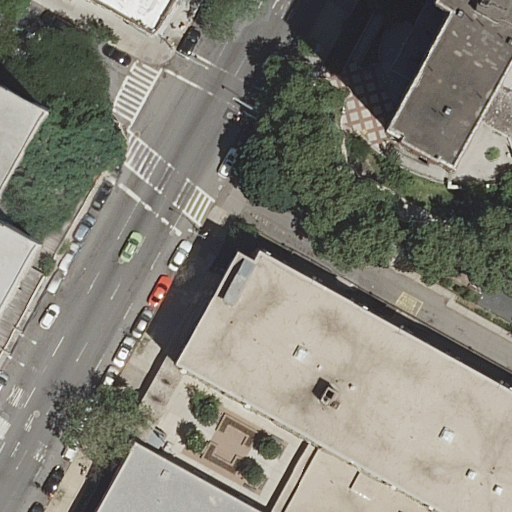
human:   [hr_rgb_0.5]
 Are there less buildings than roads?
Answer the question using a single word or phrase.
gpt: yes

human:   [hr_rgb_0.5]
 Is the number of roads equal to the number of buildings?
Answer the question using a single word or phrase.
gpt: no

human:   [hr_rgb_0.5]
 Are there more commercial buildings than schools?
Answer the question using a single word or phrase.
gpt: no

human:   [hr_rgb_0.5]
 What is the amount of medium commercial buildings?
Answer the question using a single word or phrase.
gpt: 0

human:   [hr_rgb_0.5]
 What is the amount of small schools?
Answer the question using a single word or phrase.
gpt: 0

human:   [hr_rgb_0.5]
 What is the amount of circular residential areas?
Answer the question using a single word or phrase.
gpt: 0

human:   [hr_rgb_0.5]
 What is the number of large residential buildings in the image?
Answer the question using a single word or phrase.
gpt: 1

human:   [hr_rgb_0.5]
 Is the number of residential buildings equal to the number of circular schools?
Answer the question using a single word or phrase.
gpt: no

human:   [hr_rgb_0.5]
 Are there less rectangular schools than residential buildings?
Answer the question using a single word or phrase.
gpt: yes

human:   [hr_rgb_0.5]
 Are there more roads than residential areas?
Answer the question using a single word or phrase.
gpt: yes

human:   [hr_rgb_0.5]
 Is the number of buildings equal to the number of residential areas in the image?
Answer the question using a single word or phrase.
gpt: no

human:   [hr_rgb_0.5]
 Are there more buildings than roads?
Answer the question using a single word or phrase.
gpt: no

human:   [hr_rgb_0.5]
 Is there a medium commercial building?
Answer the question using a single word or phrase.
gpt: no

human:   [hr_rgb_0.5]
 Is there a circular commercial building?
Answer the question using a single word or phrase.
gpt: no

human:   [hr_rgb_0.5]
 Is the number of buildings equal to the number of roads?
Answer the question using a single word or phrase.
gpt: no

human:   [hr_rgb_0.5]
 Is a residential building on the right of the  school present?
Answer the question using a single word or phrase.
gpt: no

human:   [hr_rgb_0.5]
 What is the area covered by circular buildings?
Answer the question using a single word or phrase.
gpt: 0m2

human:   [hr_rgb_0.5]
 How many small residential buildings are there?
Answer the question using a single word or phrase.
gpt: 1

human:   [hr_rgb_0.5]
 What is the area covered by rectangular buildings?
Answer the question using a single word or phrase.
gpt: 54m2

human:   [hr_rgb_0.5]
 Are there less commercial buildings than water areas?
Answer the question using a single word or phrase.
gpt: no

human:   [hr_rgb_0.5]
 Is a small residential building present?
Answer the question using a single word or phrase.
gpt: yes

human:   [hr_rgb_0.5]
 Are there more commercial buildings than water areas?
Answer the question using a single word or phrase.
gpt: no

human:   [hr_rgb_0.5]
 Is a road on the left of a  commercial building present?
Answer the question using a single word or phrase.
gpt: no

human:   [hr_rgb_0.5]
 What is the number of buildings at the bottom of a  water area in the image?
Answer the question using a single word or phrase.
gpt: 0

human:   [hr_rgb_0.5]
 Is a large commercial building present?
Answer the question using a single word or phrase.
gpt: no

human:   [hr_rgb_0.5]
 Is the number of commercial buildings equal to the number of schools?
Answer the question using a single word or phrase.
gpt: no

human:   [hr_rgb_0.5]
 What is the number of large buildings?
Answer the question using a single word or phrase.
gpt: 1

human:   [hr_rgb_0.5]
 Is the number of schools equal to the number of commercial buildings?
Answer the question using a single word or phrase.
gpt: no

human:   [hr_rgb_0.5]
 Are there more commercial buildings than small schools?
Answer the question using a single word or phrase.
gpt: no

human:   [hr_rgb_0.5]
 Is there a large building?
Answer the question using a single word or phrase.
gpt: yes

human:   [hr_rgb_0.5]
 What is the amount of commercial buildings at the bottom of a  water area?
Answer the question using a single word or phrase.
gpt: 0

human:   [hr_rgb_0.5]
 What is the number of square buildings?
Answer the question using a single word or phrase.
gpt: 0

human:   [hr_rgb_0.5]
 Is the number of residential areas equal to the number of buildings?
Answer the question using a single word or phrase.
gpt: no

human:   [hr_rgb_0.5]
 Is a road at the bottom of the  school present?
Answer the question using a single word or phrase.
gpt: no

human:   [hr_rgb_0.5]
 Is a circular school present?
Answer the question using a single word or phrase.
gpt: no

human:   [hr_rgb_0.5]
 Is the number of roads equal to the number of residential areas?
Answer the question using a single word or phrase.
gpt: no